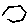
Label: hexagon